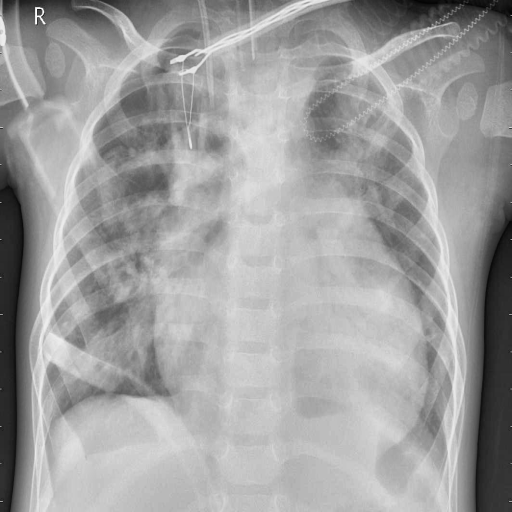
Finding: PNEUMONIA